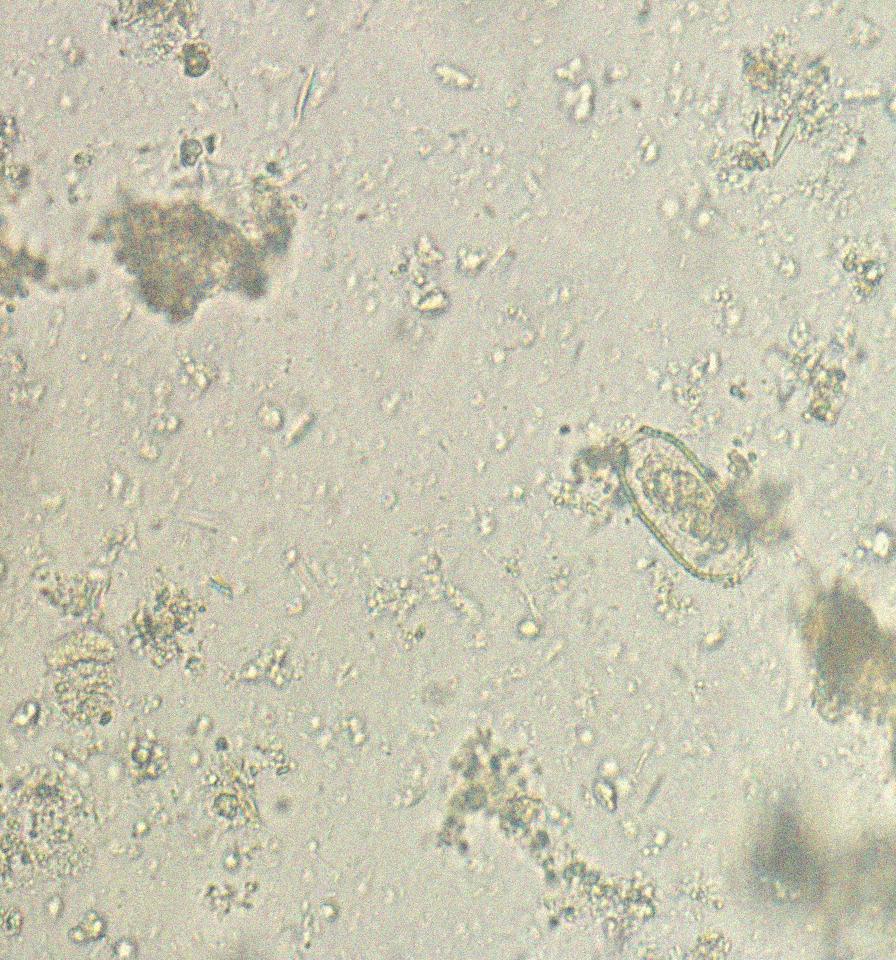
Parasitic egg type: Capillaria philippinensis